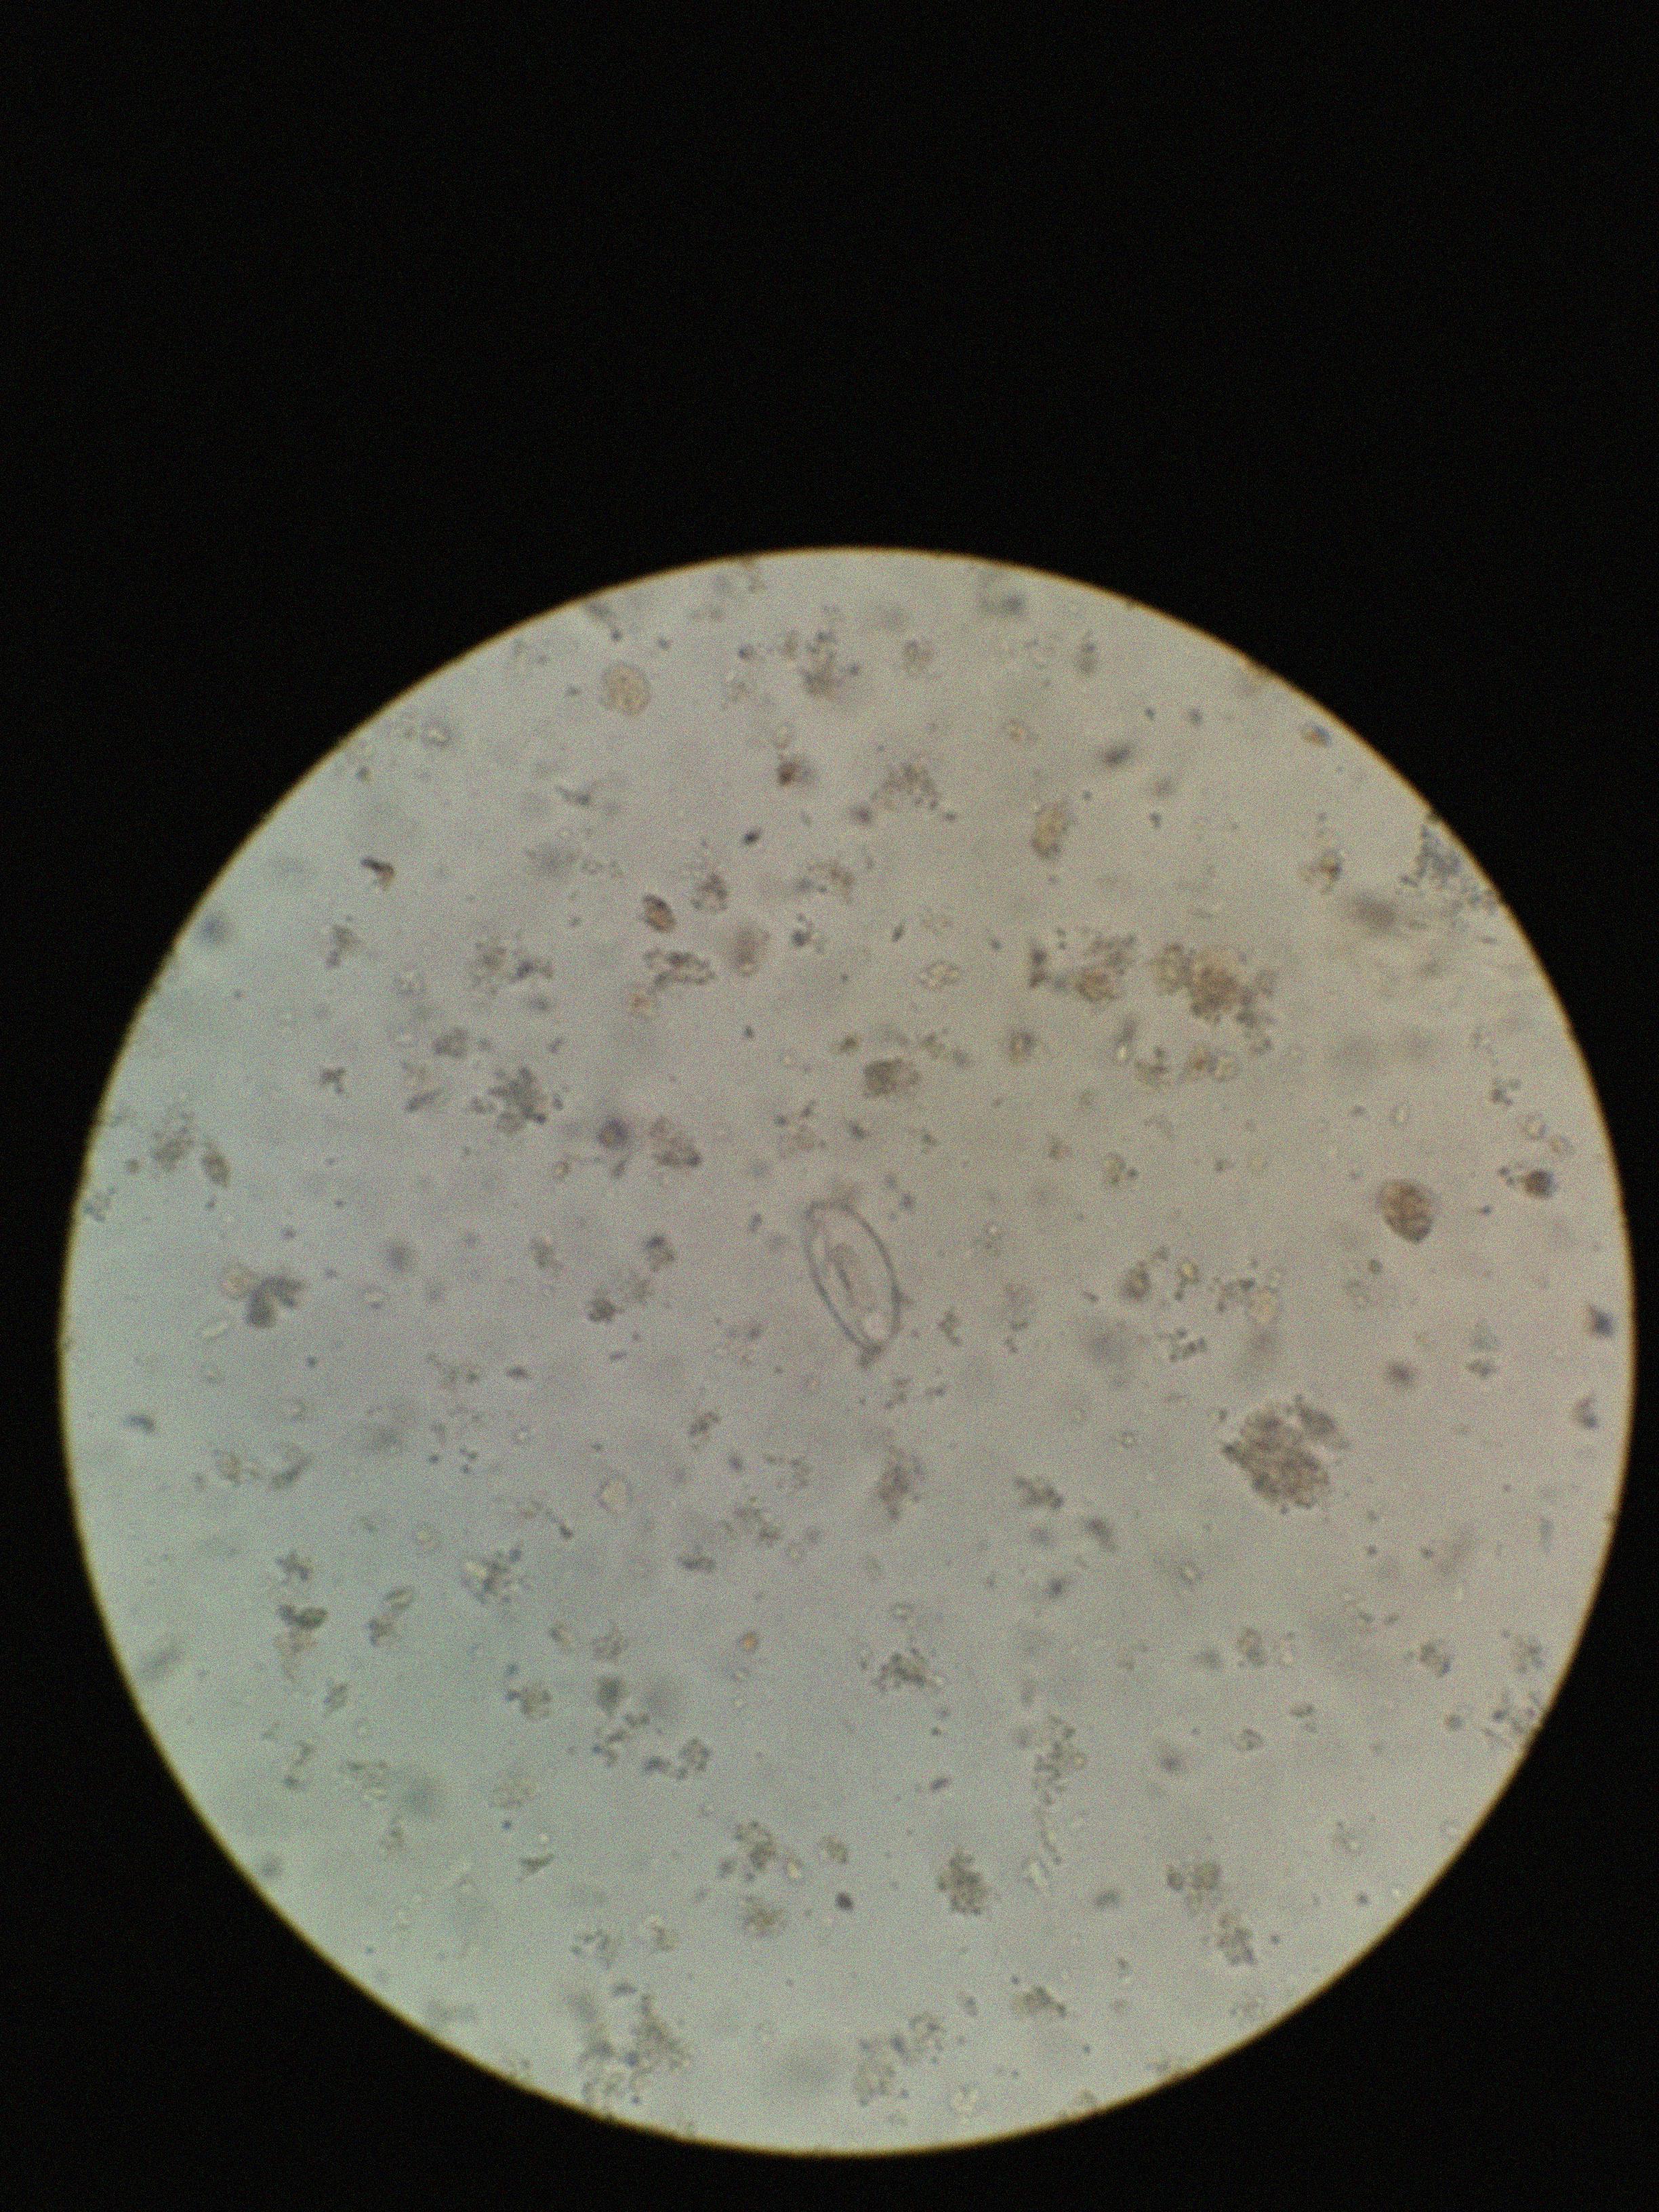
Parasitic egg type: Enterobius vermicularis